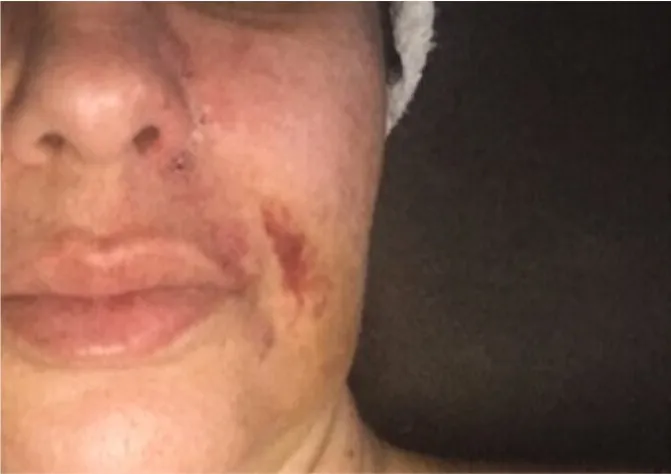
29 September2018. Result after the 3rd hyperbaric chamber session.
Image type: medical_photograph (skin_photograph)